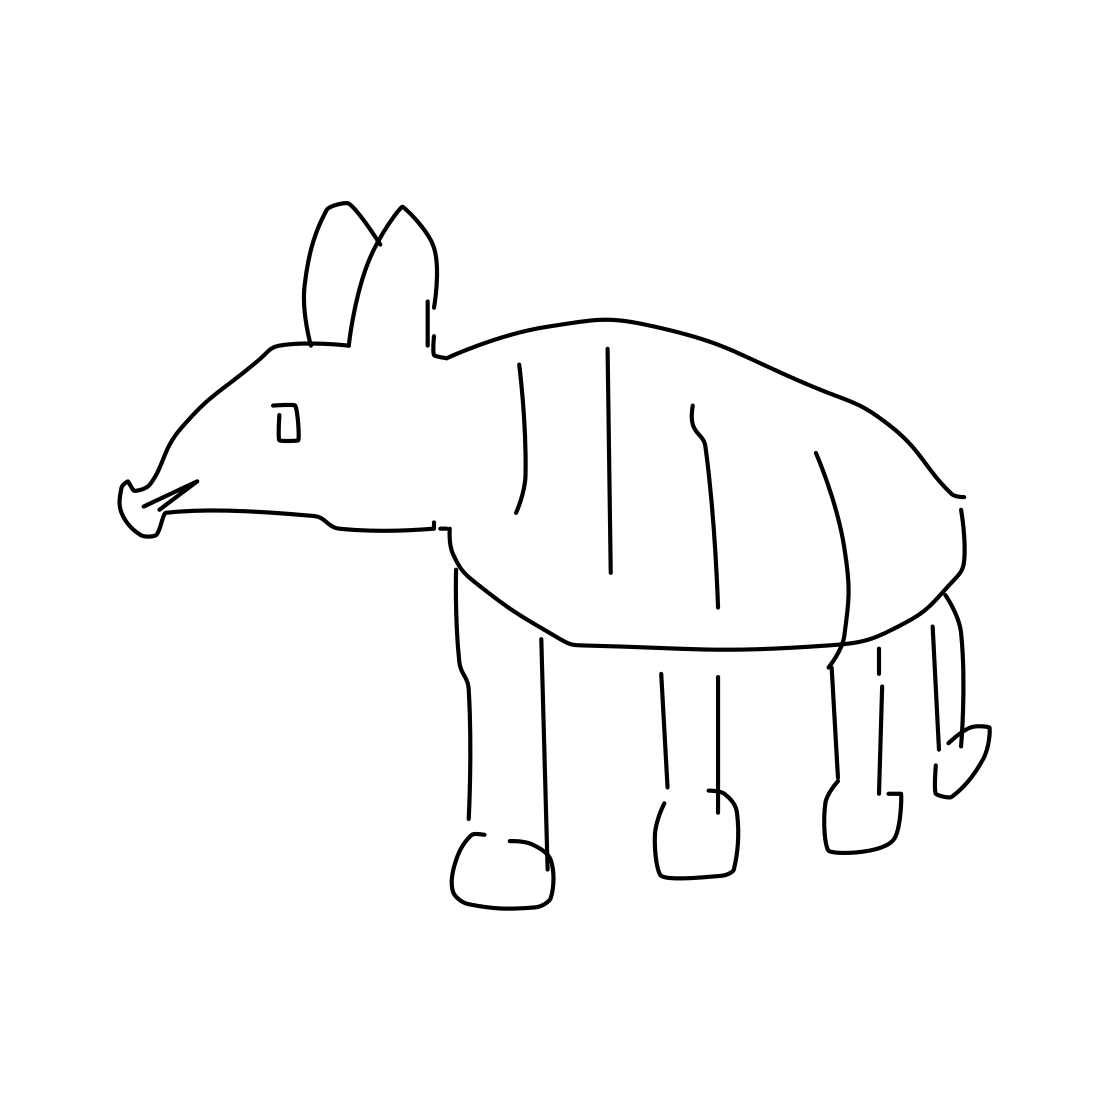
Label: zebra